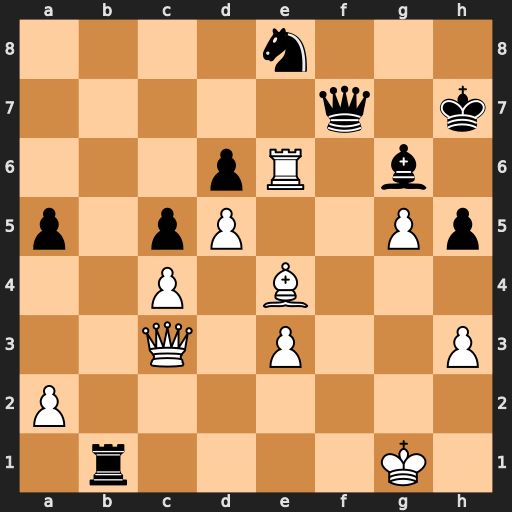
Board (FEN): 4n3/5q1k/3pR1b1/p1pP2Pp/2P1B3/2Q1P2P/P7/1r4K1
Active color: w
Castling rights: -
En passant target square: -
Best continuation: Bxb1 Qxe6 dxe6